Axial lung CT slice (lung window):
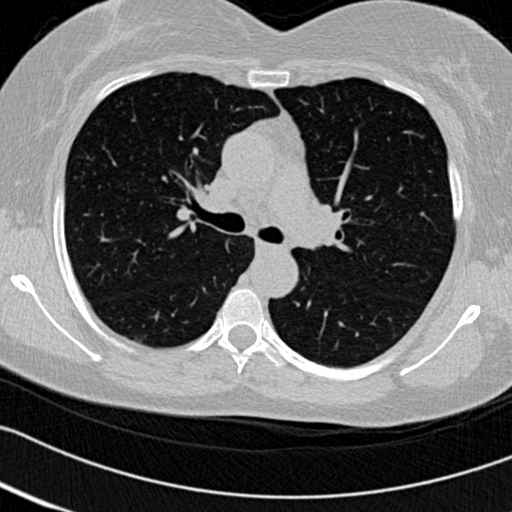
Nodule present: no